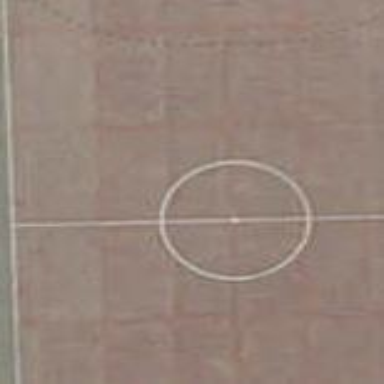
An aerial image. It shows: Futsal pitch for leisure.